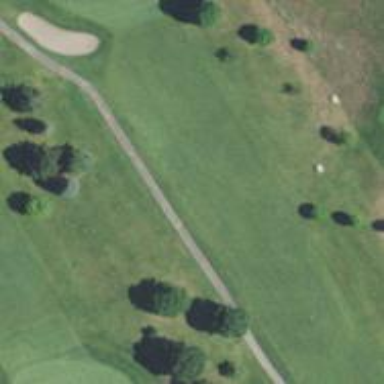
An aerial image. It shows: View of golf hole.